Question: '''
private void button4_Click_1(object sender, EventArgs e)
{
string s = textBox1.Text;
string s1 = comboBox1.Text;
string s2 = comboBox2.Text;
SqlCeConnection conn = new SqlCeConnection(@"Data Source=D:\Desktop\DB2\DB2\Database1.sdf");
try
{
conn.Open();
SqlCeCommand cmd = new SqlCeCommand(" update Kambariai set Klientas=[s] Where [Kambario rusis]=[s1] ", conn);
cmd.ExecuteNonQuery();
toolStripStatusLabel1.Text = "Duomenys irasyti";
conn.Close();
}
catch (Exception ee)
{
MessageBox.Show(ee.Message);
}
}
'''

I am trying to update my datatable by updating 'Klientas' value with 'textbox1.Text' which is made to 'string = s'. It should work fine as Sql But I get an error saying that The column name is not valid 'Column = s1'. 's1' shouldn't be targeted as column name it should be used as column row value.
This is outdated image Kliento ID is changed to Klientas
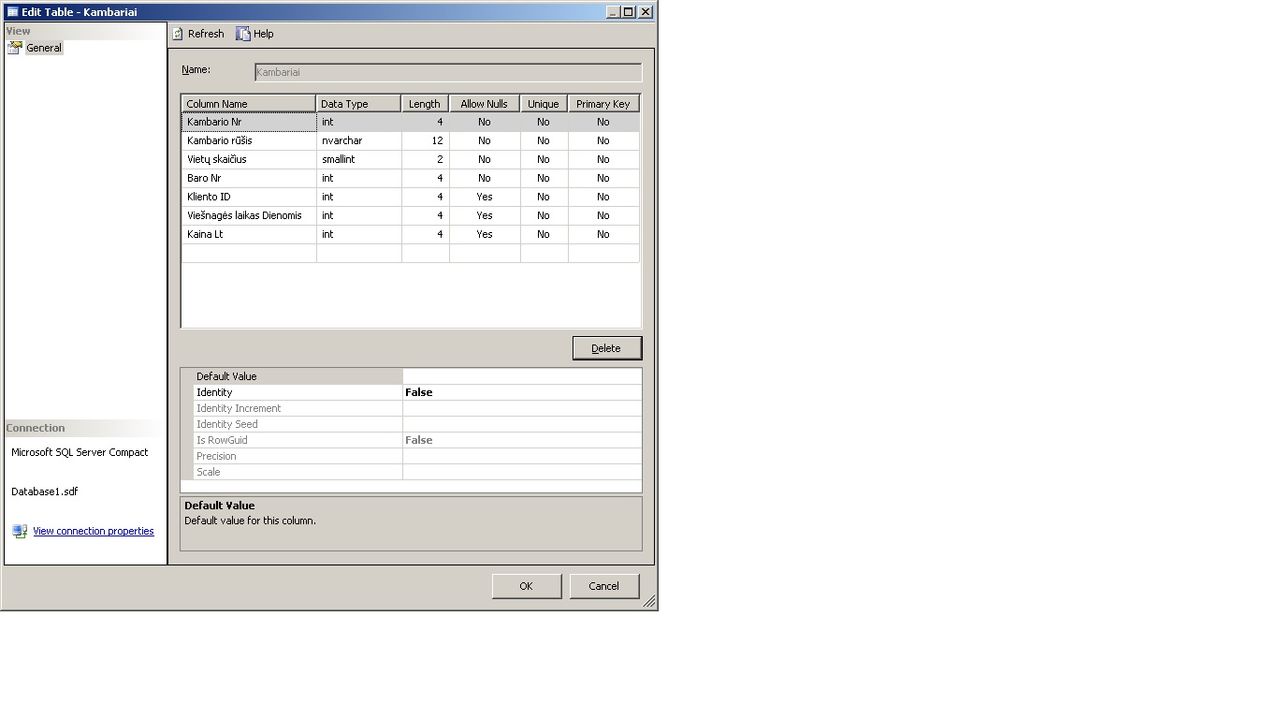
Answer: Try this:
'''
SqlCeCommand cmd = new SqlCeCommand("update Kambariai set Klientas="+s+" Where [Kambario rusis]='"+s1+"' ", conn);
'''
From what you have tried, 'cmd' has value like :
'''
update Kambariai set Klientas=s Where [Kambario rusis]=s1
'''
From by putting proper double and single quotes around it, the value would be like:
'''
update Kambariai set Klientas=1 Where [Kambario rusis]='bar'
'''
I would not recommend this method since it increases the risk of SQL injection. Use parameterized query instead.